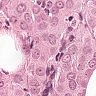
Metastatic tissue present: yes